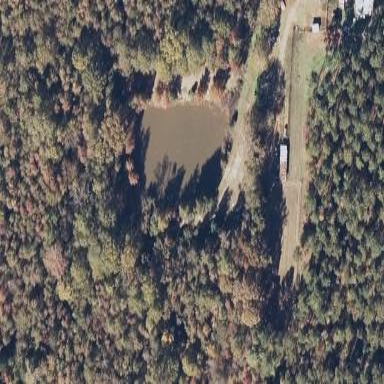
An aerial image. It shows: Pond with natural water.